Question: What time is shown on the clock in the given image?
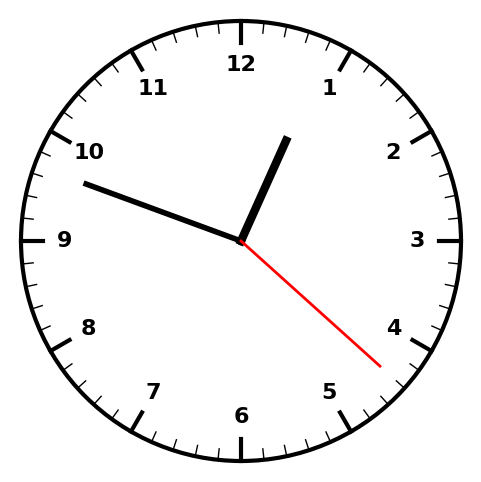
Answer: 12:48:22